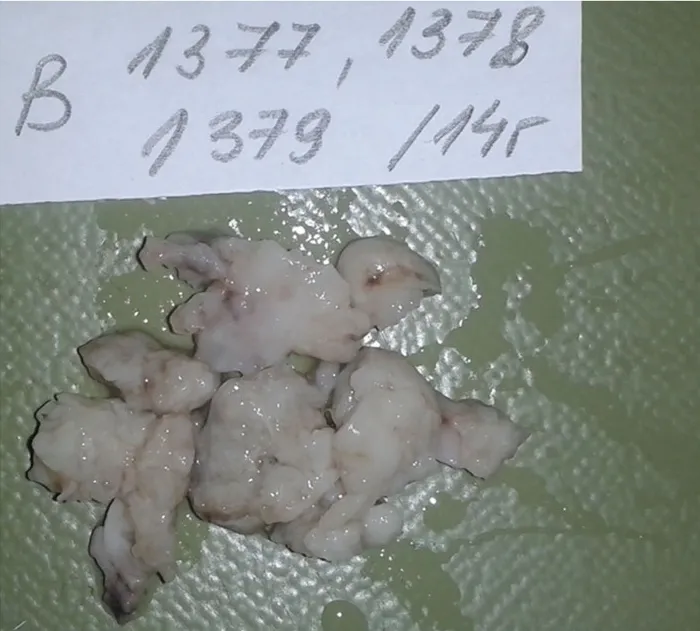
Macroscopic appearance of the extirpated tumor formation.
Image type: medical_photograph (other_medical_photograph)